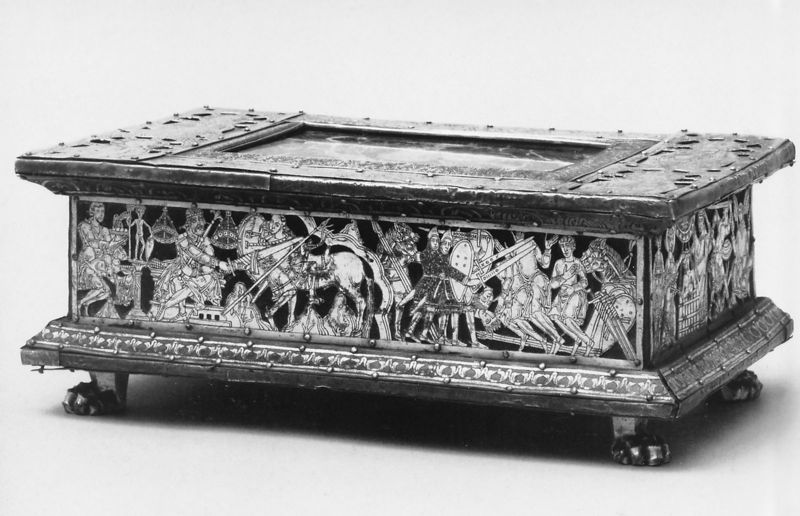
Titel: Tragaltar aus dem Kloster Abdinghof
Institution: Paderborn, Erzbischöfliches Diözesanmuseum
Schlagwörter: angriff, kampf, menschen, grau, holz, schmuck, schwarz, szene, weiss, malerei, ornament, silber, flach, gold, pferd, pferde, reiter, relief, füße, krieg, schlacht, ornamente, pfoten, nägel, foto, fotografie, schild, truhe, deckel, wage, dose, schilder, schwert, schwerter, kiste, krallen, ritter, altar, intarsien, fries, sarg, quader, kampfszene, griechisch, schatulle, kästchen, tatzen, beschläge, schilde, bildergeschichte, schield, reister, dtruhe, klauenfüße, menschen]gravierung, schmert, schiled, tierklauen